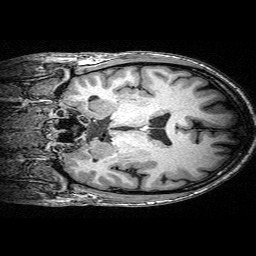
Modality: T1w
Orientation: coronal
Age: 53
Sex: male
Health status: ill
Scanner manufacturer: siemens
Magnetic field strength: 3 T
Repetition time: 0.0025 s
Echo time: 0.00336 s